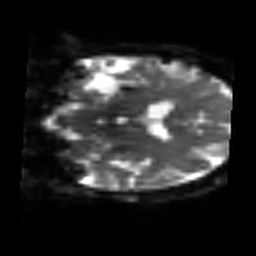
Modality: sbref
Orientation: coronal
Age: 58
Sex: female
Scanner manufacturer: siemens
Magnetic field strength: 3 T
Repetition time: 3.2 s
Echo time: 0.081 s